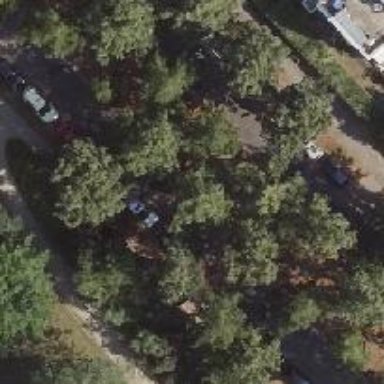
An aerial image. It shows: Avenue of deciduous broadleaved trees.